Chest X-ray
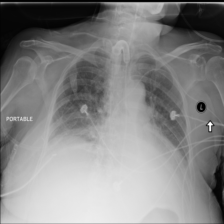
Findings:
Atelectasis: positive
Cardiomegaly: negative
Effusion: positive
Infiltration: negative
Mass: negative
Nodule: negative
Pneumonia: negative
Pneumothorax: negative
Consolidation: positive
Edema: negative
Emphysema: negative
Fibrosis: negative
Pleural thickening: negative
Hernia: negative